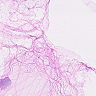
Metastatic tissue present: no